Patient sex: M
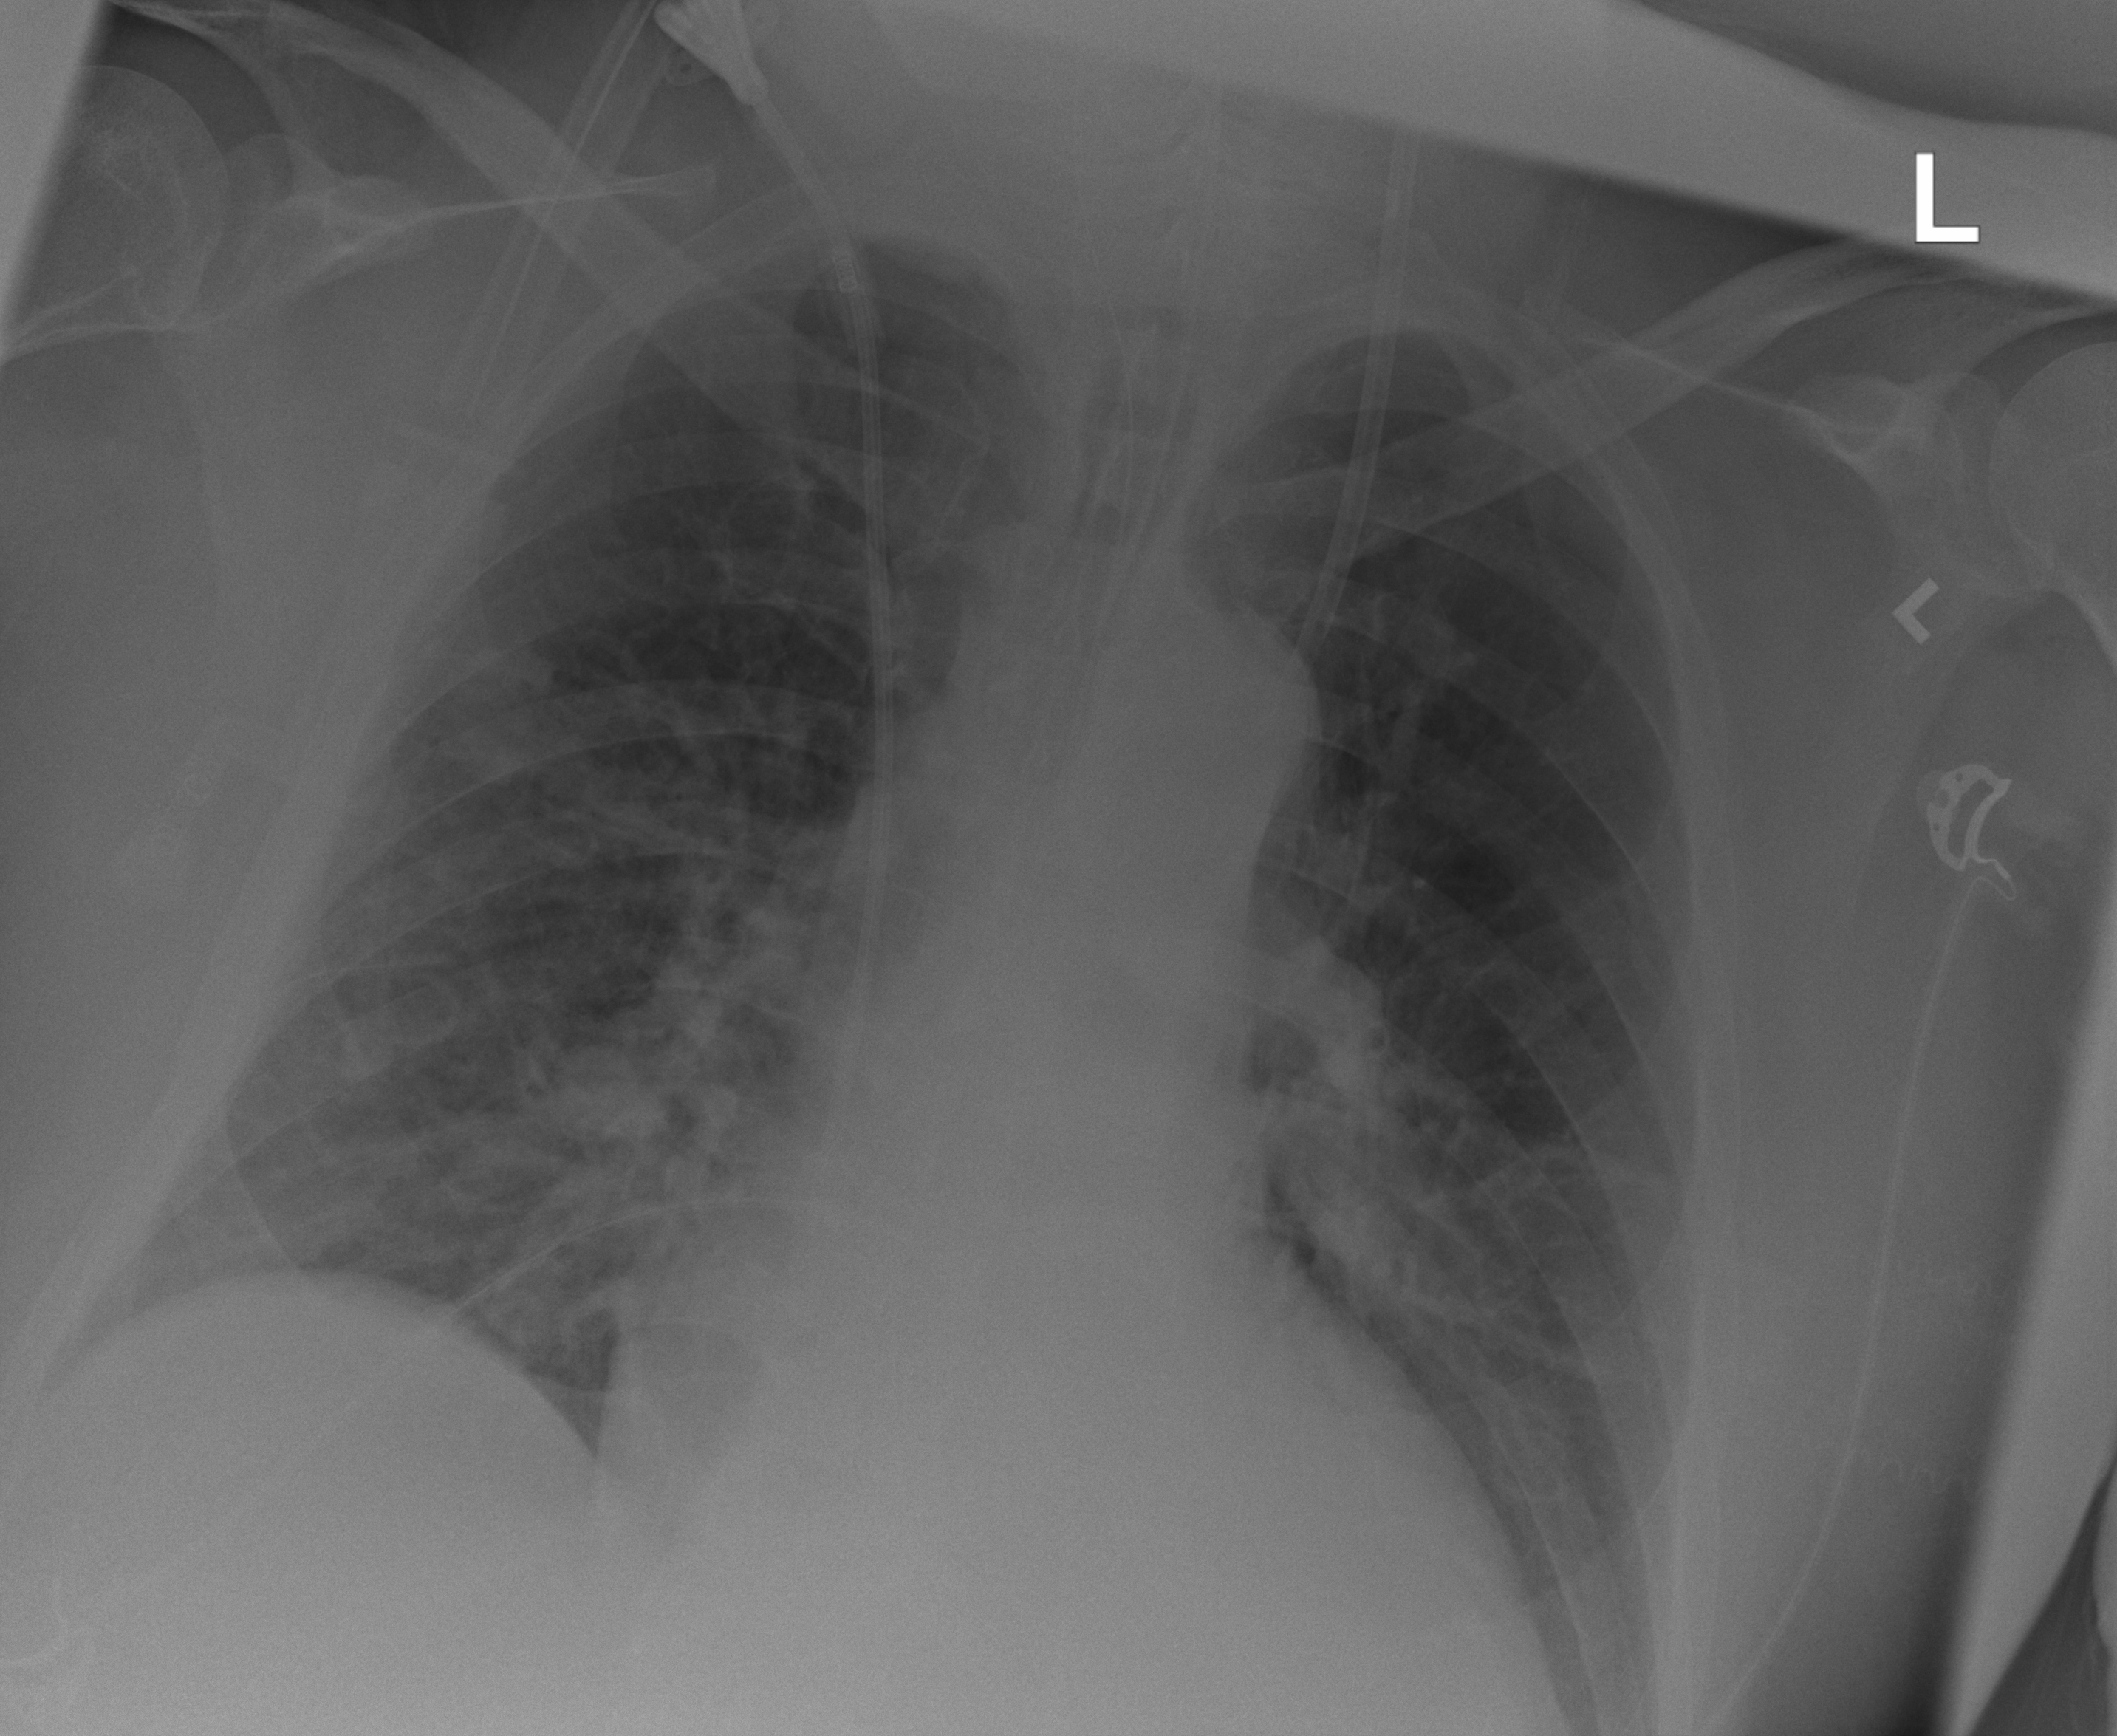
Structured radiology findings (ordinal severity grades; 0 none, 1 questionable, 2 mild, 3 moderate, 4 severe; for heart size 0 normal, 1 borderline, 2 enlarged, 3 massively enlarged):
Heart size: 1
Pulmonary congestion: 0
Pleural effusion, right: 0
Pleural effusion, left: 0
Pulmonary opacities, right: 1
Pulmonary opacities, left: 0
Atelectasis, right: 2
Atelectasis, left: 0